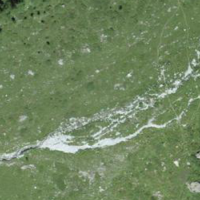
EUNIS habitat code: 26
Species observed at this site:
Papilio machaon
Adenostyles alpina
Botrychium lunaria
Tussilago farfara
Aquila chrysaetos